九年级 · 解析几何
如图, $A(-5,0), B(-3,0)$ 点 $C$ 在 $y$ 的正半轴上, $\angle C B O=45^{\circ}, C D / / A B . \angle C D A=90^{\circ}$, 点 $P$ 从点 $A$ 出发, 沿 $x$ 轴向右以每秒 1 个单位长度的速度运动, 运动时间为 $t$ 秒.

图1

图2

(1)当时 $t=1$, 求 $P C$ 的长;

(2)当 $\angle B C P=15^{\circ}$ 时, 求 $t$ 的值;

(3)以线段 $P C$ 为直径的 $\odot Q$ 随点 $P$ 的运动而变化, 当 $\odot Q$ 与四边形 $A B C D$ 的边(或边所在的直线)相切时, 求 $t$ 的值.
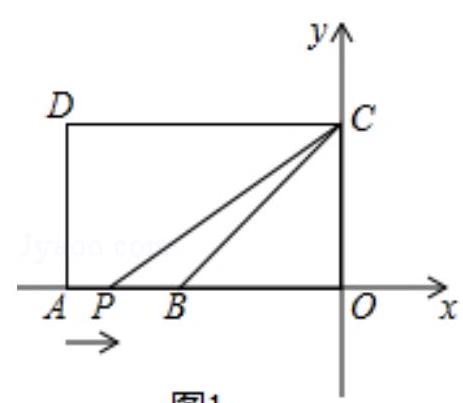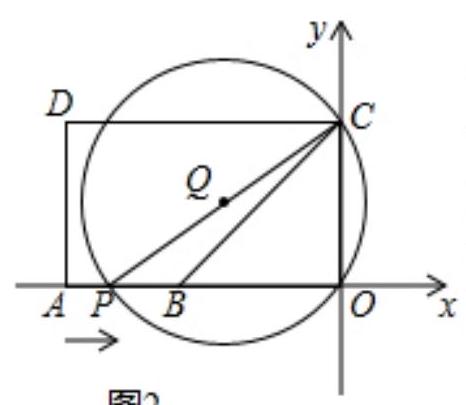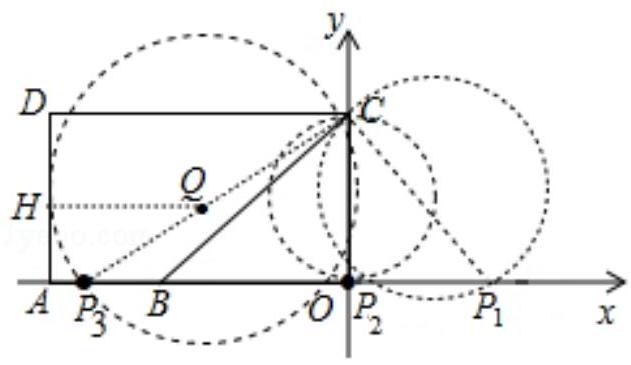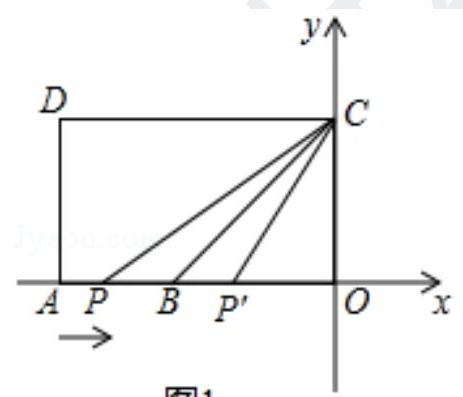
答案: 解: $(1) A(-5,0), B(-3,0)$,

$\therefore O A=5, O B=3$,

当 $t=1$ 时,$A P=1$,

$\therefore O P=O A-A P=4$,

$\because \angle C B O=45^{\circ}, \angle B O C=90^{\circ}$,

$\therefore \triangle B O C$ 是等腰直角三角形,

$\therefore \angle O C B=45^{\circ}, O C=O B=3$,

$\therefore P C=\sqrt{O P^{2}+O C^{2}}=\sqrt{4^{2}+3^{2}}=5$

(2)分两种情况：如图 1 所示：(1)当 $P$ 在点 $B$ 的左侧时,

$\because \angle C B O=45^{\circ}, \angle B C P=15^{\circ}$

$\therefore \angle O C P=\angle O C B+\angle B C P=45^{\circ}+15^{\circ}=60^{\circ}$,
$\therefore \angle O P C=30^{\circ}$,

$\therefore O P=\sqrt{3} O C=3 \sqrt{3}$,

$\therefore A P=O A-O P=5-3 \sqrt{3}$,

$\because$ 点 $P$ 沿 $x$ 轴向右以每秒 1 个单位的速度运动,

$\therefore t=5-3 \sqrt{3}$,

(2) 当 $P$ 在点 $B$ 的右侧时,

$\because \angle O C B=45^{\circ}, \angle B C P=15^{\circ}$

$\therefore \angle O C P=\angle O C B-\angle B C P=45^{\circ}-15^{\circ}=30^{\circ}$,

$\therefore O P=\frac{\sqrt{3}}{3} O C=\sqrt{3}$,

$\therefore A P=O A-O P=5-\sqrt{3}$,

$\because$ 点 $P$ 沿 $x$ 轴向右以每秒 1 个单位的速度运动,

$\therefore t=5-\sqrt{3}$

综上所述, 当 $\angle B C P=15^{\circ}$ 时, $t$ 的值为 $(5-3 \sqrt{3})$ 秒或 $(5-\sqrt{3})$ 秒;

(3)如图 2 中, 由题意知, 若该圆与四边形 $A B C D$ 的边相切, 有以下三种情况:

(1)当该圆与 $B C$ 相切于点 $C$ 时, 有 $\angle B C P=90^{\circ}$,

从而 $\angle O C P=45^{\circ}$, 得到 $O P_{1}=O C=3$, 此时 $A P_{1} Q=5+3=8$,

$\therefore t=8$

(2)当该圆与 $C D$ 相切于点 $C$ 时, 有 $P_{2} C \perp C D$, 即点 $P_{2}$ 与点 $O$ 重合,此时 $A P_{2}=5$,
$\therefore t=5$;

(3)当该圆与 $A D$ 相切时,

设 $P_{3}(5-t, 0)$, 则 $Q\left(\frac{5-t}{2}, \frac{3}{2}\right)$, 半径 $r^{2}=\left(\frac{5-t}{2}\right)^{2}+\left(\frac{3}{2}\right)^{2}$,

作 $Q H \perp A D$ 于点 $H$, 则 $Q H=\frac{5+t}{2}$,

$\because Q H^{2}=r^{2}$,

$\therefore\left(\frac{5+t}{2}\right)^{2}=\left(\frac{5-t}{2}\right)^{2}+\left(\frac{3}{2}\right)^{2}$,

解得 $t=\frac{9}{20}$,

综上所述, $t$ 的值为 8 秒或 5 秒或 $\frac{9}{20}$ 秒.

图 2

图1